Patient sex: M
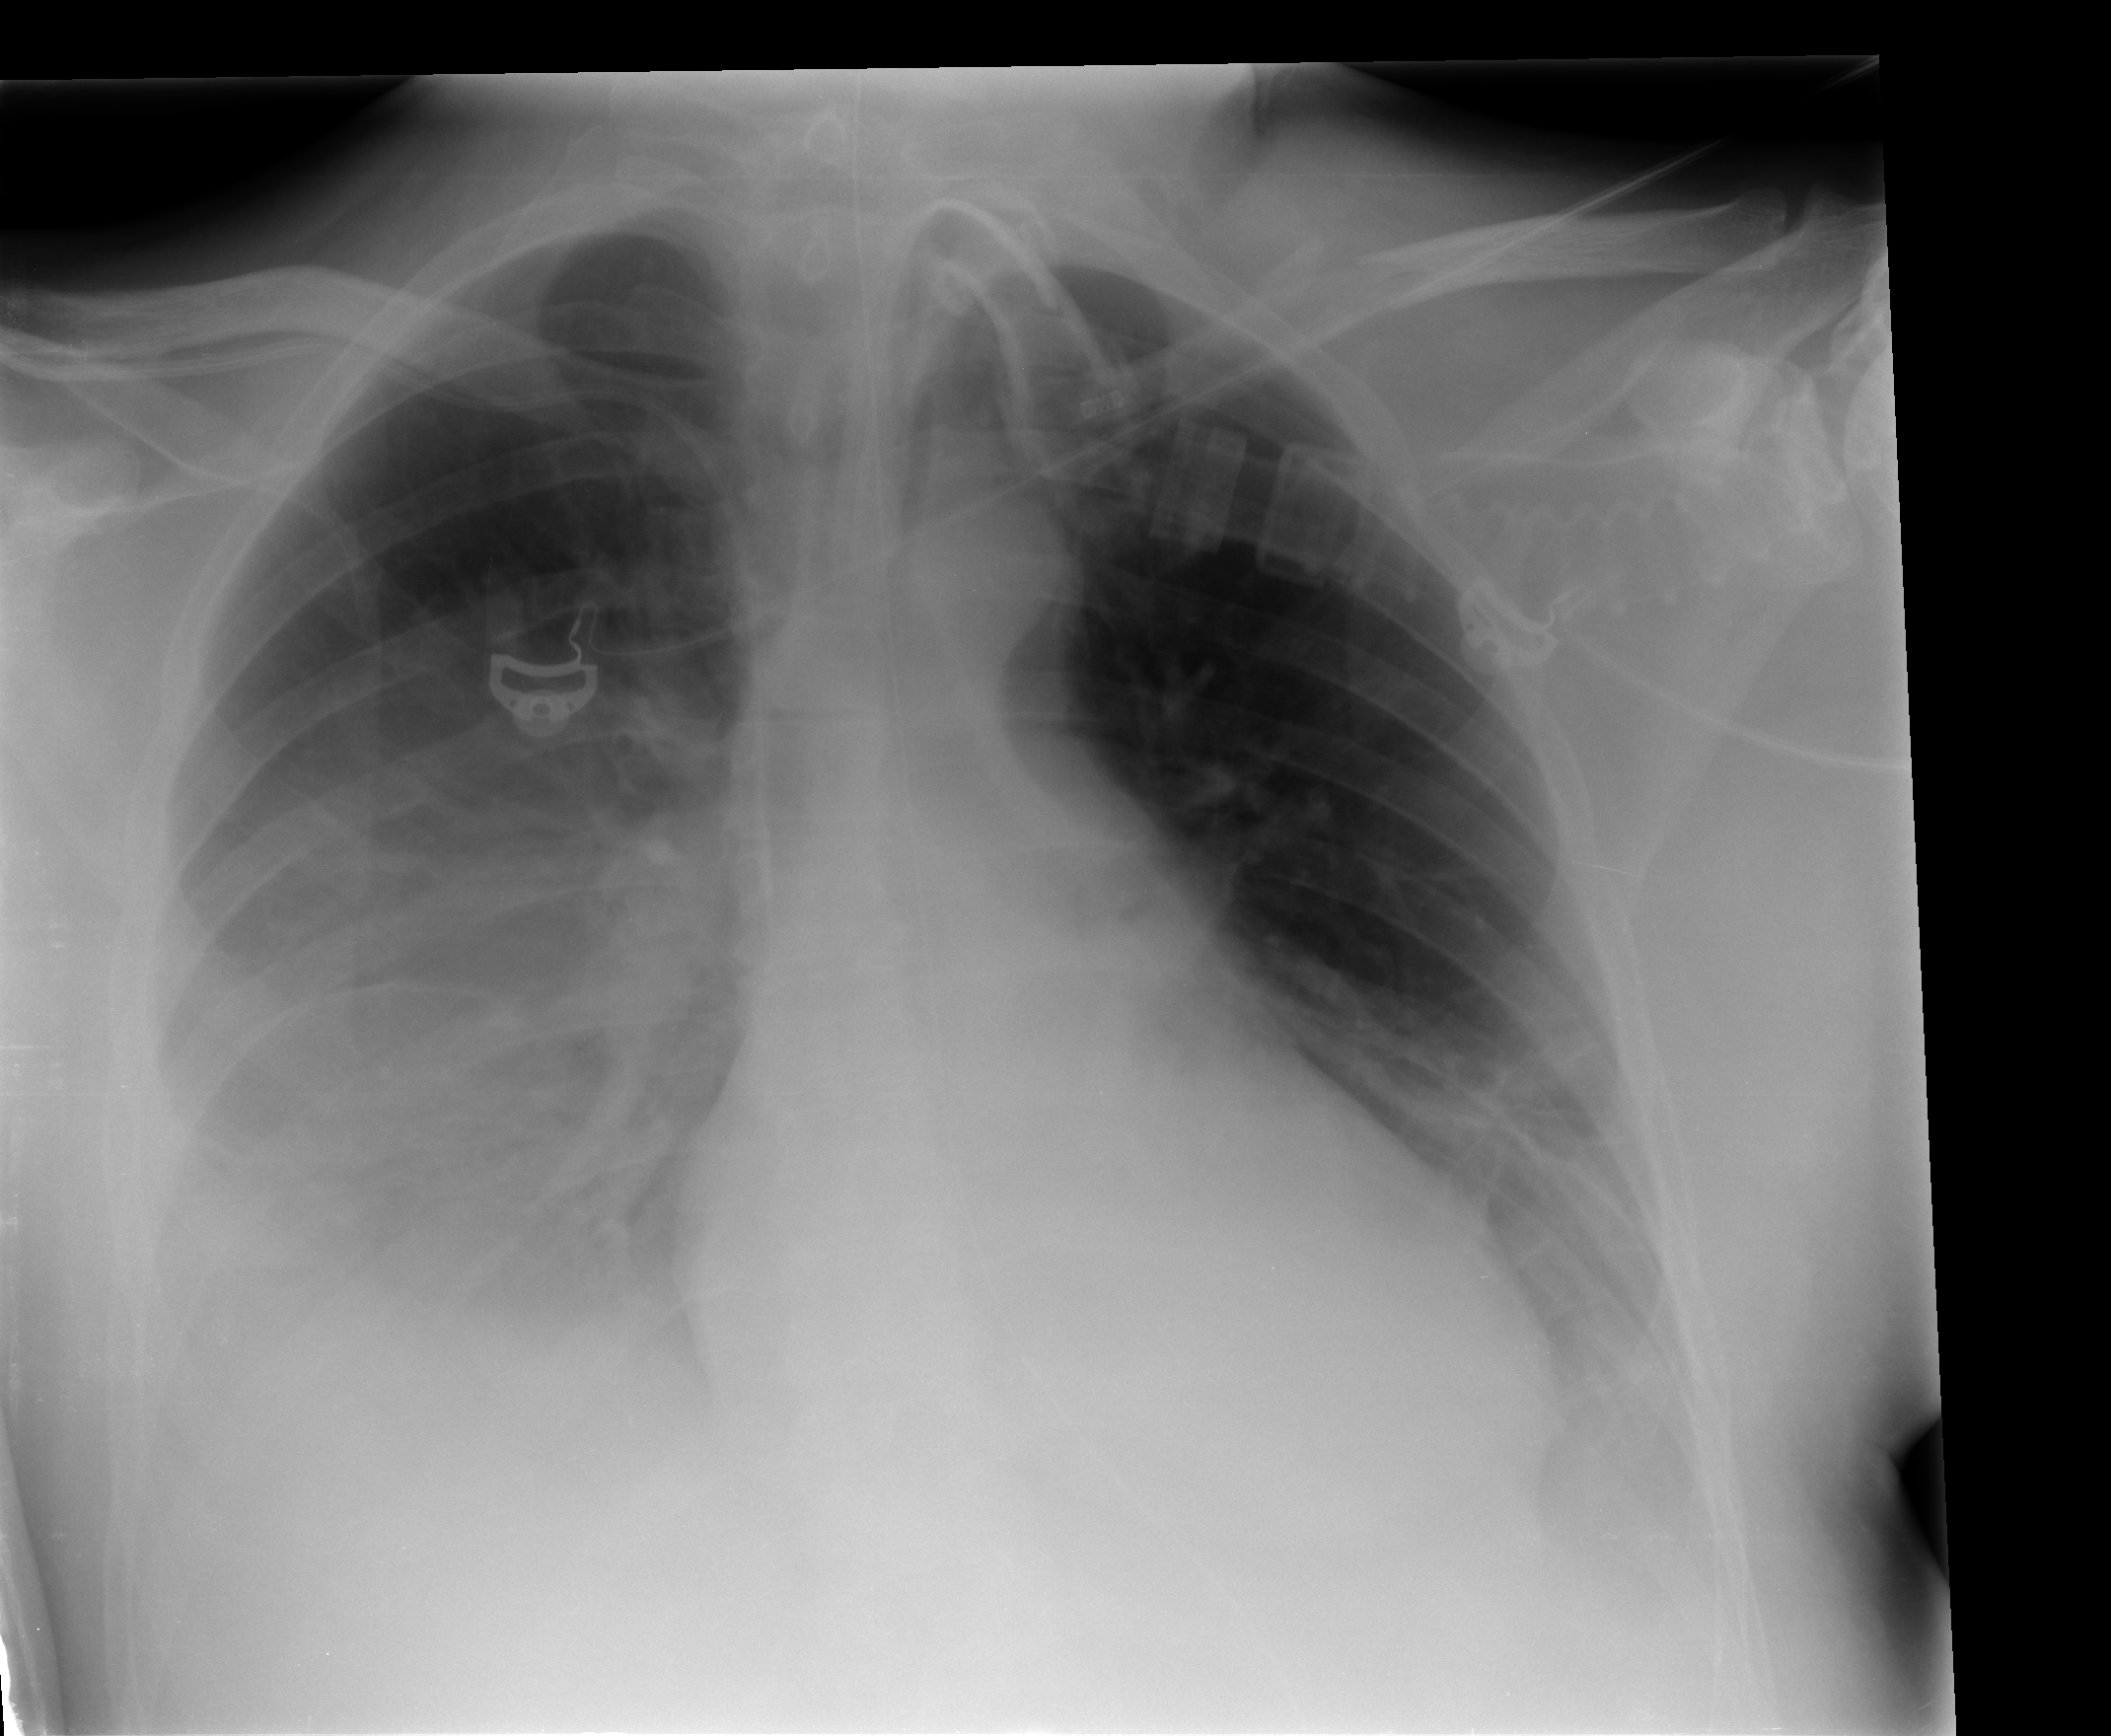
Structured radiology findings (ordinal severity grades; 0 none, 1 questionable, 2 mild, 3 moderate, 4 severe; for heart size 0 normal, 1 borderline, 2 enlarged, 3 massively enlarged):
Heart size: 0
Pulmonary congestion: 0
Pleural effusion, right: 3
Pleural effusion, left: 2
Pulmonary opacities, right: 0
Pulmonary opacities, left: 0
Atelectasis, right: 2
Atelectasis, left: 2